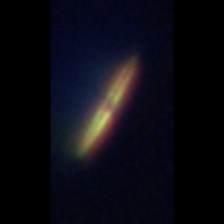
Taxon: Pennate
Group: Diatoms